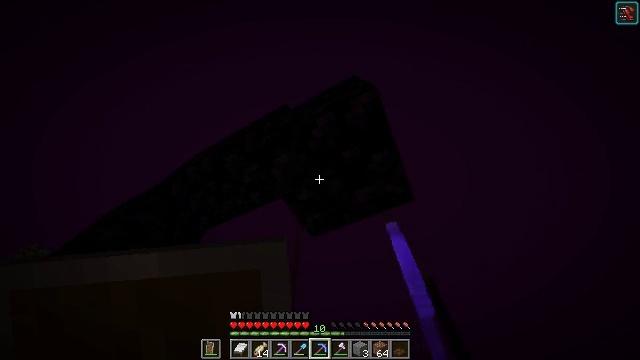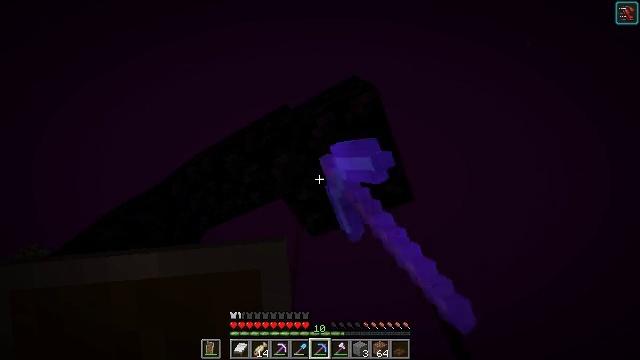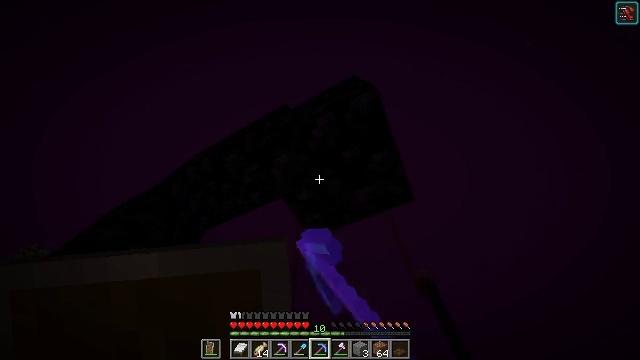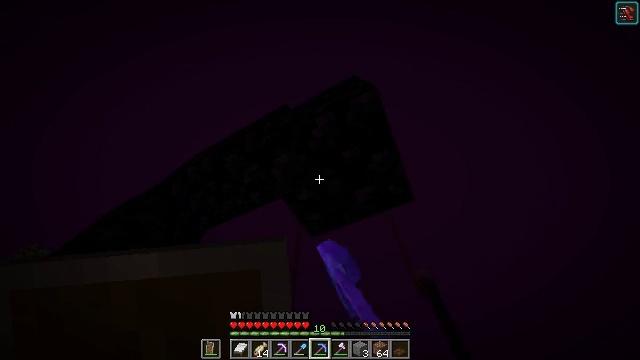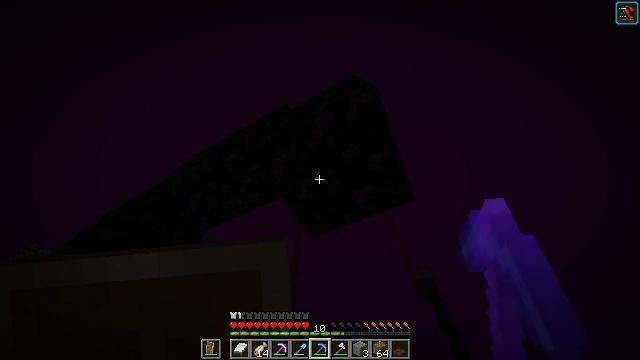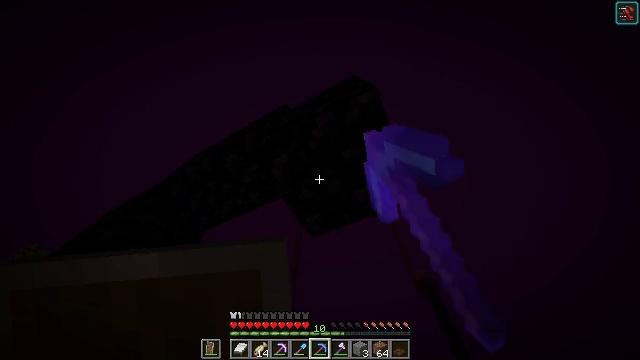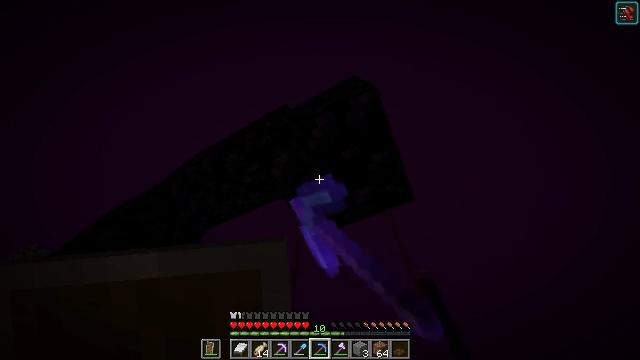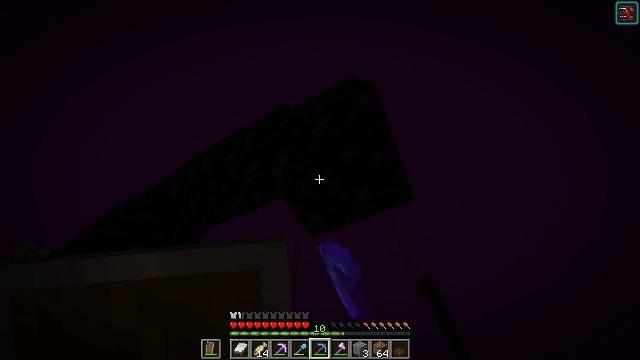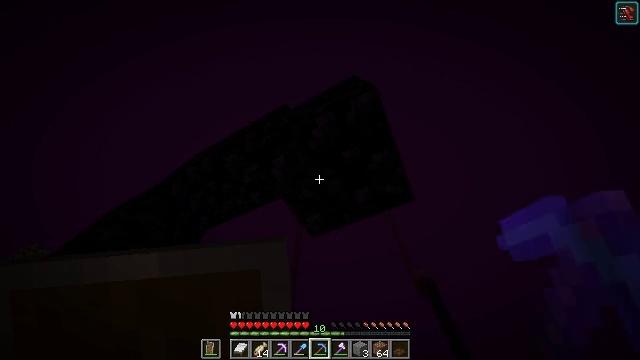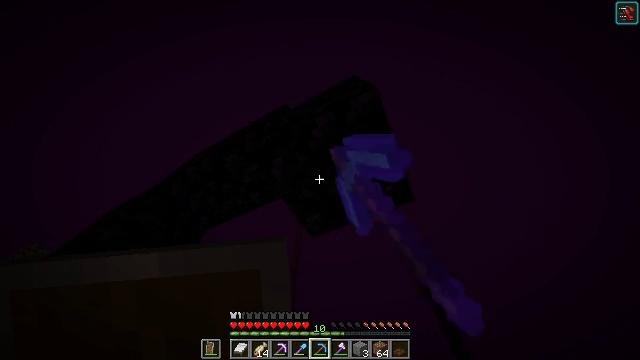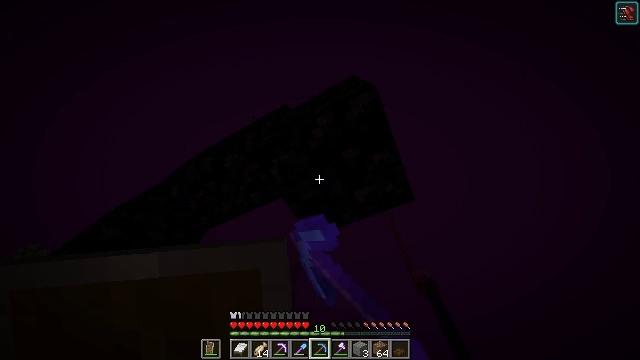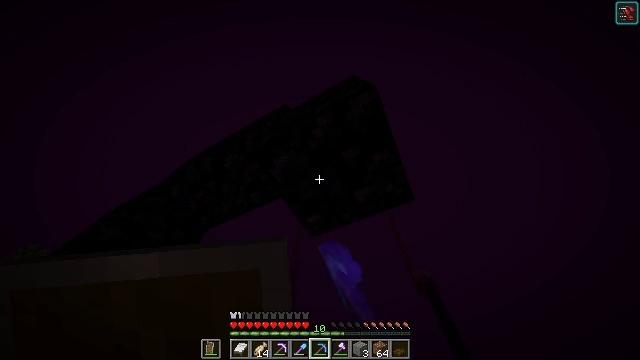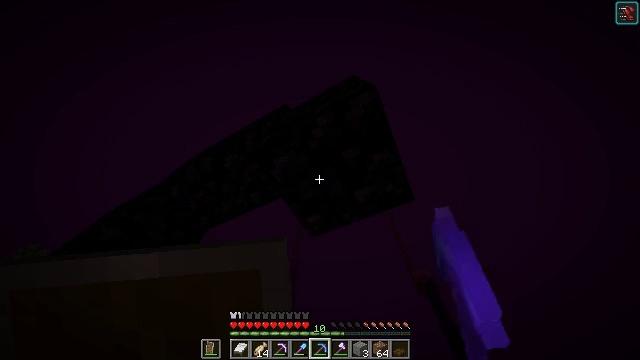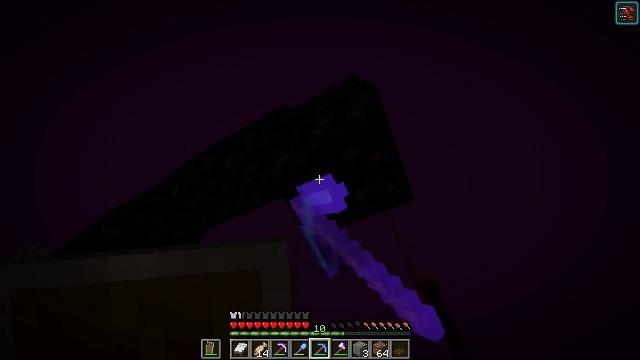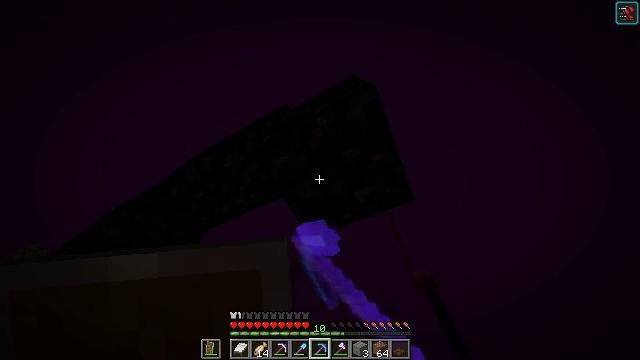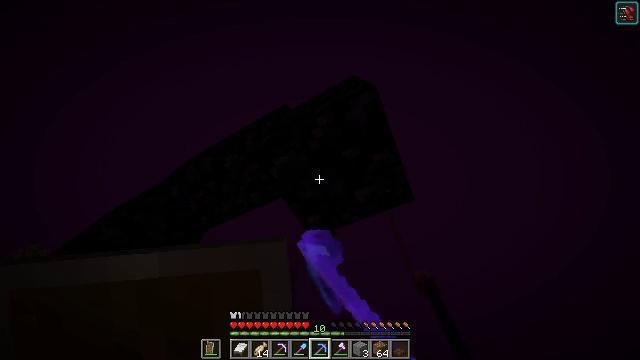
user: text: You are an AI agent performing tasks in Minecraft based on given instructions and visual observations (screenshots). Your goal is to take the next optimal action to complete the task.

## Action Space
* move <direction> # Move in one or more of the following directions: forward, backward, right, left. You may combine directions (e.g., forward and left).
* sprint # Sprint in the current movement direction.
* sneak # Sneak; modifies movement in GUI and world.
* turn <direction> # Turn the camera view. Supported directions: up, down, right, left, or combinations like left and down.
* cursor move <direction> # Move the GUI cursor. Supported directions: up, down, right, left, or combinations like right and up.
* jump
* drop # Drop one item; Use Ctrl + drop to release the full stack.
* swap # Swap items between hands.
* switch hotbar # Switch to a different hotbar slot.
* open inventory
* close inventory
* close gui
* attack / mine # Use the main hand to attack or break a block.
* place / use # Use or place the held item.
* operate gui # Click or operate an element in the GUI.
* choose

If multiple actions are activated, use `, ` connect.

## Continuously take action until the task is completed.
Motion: motion action
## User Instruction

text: Mine the tough obsidian.
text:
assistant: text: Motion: attack / mine
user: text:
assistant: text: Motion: attack / mine
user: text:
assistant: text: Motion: attack / mine
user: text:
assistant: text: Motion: attack / mine
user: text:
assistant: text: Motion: attack / mine
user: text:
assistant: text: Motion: attack / mine
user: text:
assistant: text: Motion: attack / mine
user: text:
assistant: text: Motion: attack / mine
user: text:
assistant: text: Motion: attack / mine
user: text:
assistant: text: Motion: attack / mine
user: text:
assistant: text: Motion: attack / mine
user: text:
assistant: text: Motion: attack / mine
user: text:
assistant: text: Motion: attack / mine
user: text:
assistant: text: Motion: attack / mine
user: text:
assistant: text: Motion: attack / mine
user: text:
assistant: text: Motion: attack / mine
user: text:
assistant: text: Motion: attack / mine
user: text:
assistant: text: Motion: attack / mine
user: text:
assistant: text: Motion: attack / mine
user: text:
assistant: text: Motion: turn left, attack / mine
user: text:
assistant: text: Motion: turn left, attack / mine
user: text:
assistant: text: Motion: turn left, attack / mine
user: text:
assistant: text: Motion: turn left, attack / mine
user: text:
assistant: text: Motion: turn left, attack / mine
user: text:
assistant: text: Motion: turn left, attack / mine
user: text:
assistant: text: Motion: turn left, attack / mine
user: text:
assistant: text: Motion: turn left, attack / mine
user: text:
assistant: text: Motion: turn left, attack / mine
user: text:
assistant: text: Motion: attack / mine
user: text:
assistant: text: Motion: attack / mine